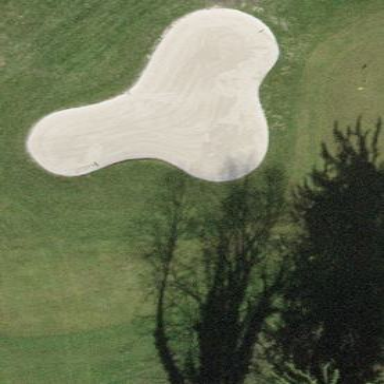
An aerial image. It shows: Golf bunker filled with sandy terrain.